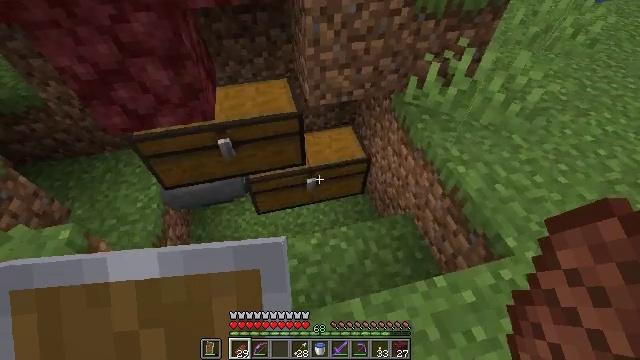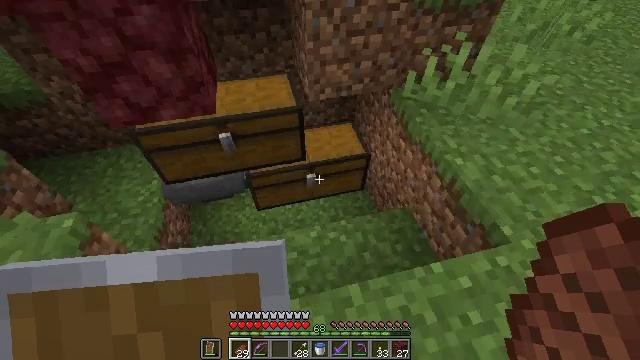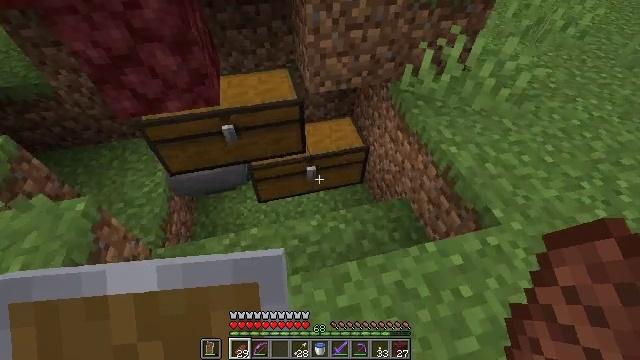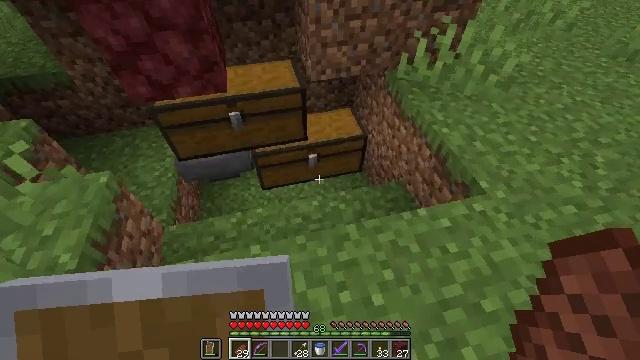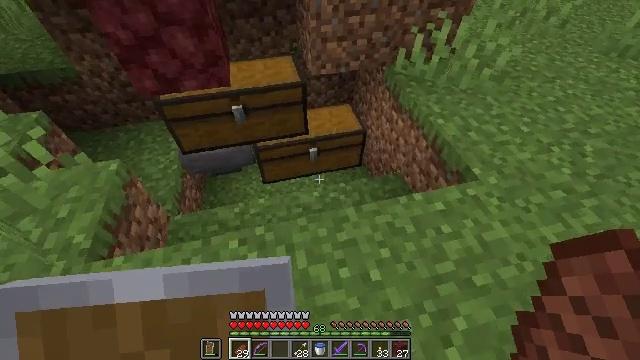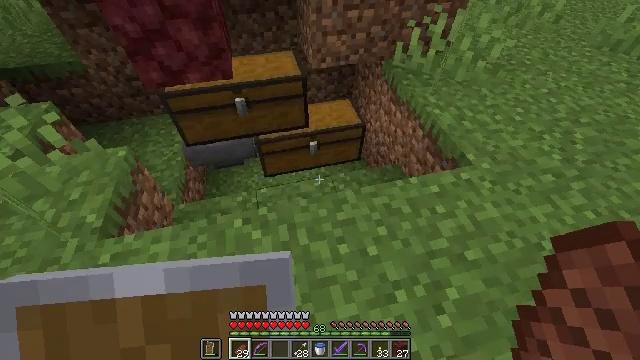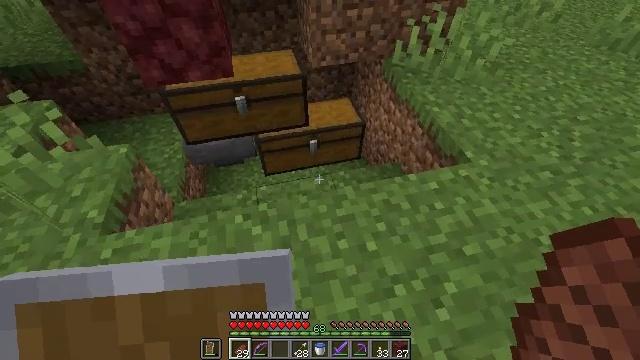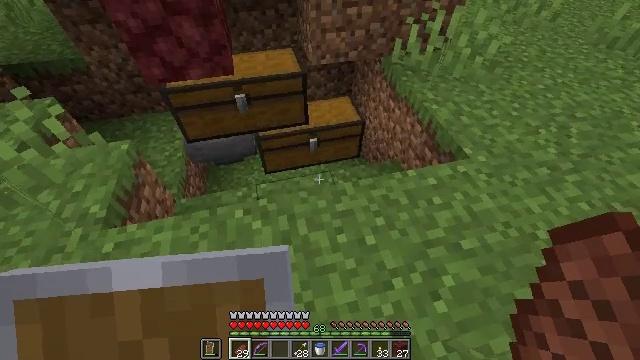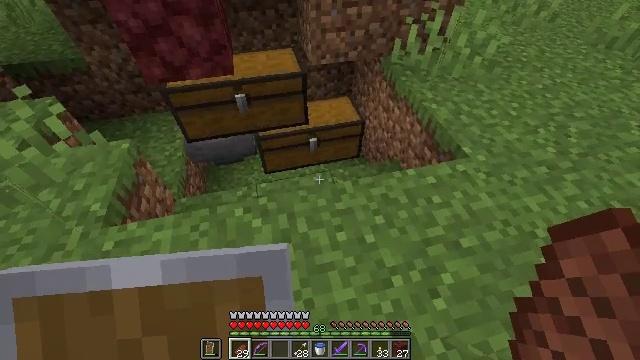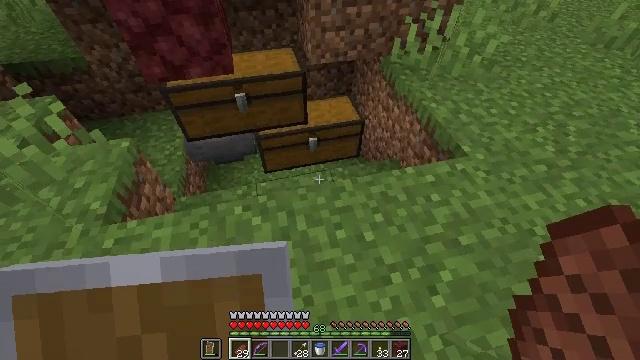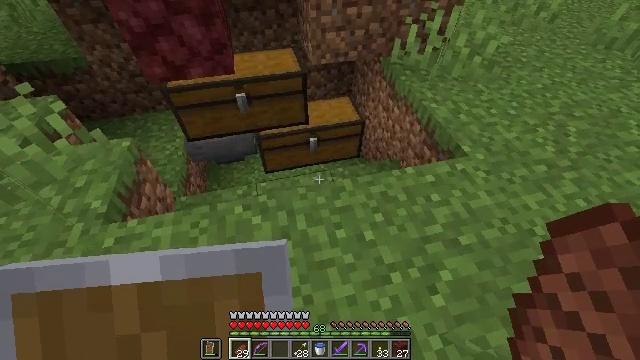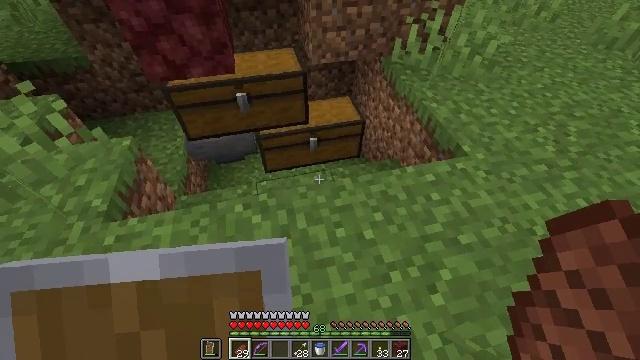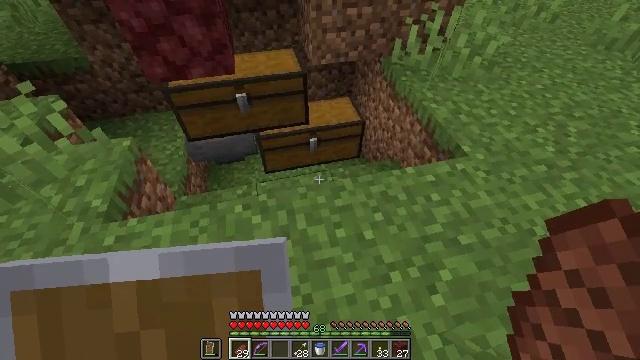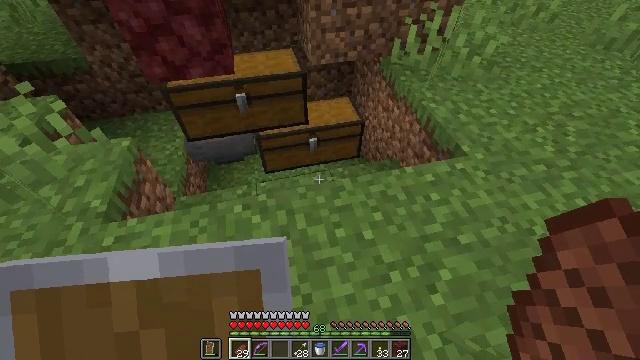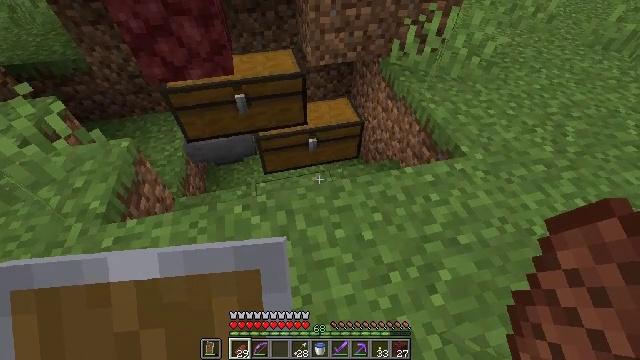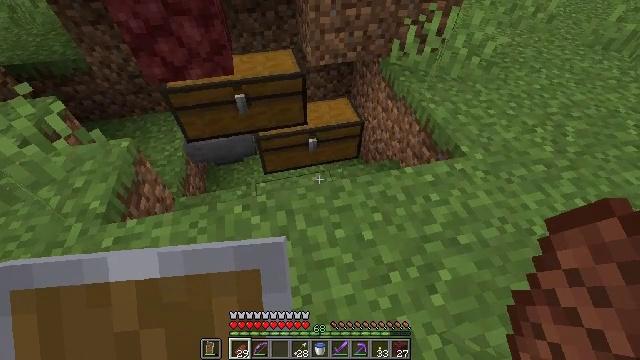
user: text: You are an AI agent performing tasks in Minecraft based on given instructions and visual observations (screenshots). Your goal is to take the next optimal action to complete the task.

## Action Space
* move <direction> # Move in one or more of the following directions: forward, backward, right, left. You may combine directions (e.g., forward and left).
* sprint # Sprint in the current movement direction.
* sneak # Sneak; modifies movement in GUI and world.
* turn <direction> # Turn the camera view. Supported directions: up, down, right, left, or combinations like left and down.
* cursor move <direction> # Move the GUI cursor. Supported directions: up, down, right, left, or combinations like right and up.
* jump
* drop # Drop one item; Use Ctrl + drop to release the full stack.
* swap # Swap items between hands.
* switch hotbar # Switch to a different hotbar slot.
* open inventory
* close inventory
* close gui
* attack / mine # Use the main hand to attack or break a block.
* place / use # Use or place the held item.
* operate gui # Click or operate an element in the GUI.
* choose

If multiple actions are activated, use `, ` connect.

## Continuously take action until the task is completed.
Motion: motion action
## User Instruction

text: Mine the pumpkin from the ground.
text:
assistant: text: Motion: move back
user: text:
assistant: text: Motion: move back
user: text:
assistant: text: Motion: move back
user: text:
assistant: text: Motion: no_op
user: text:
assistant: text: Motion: no_op
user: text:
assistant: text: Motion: no_op
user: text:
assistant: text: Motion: no_op
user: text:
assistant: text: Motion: no_op
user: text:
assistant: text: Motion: no_op
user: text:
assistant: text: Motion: no_op
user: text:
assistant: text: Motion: no_op
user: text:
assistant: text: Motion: no_op
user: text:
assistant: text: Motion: no_op
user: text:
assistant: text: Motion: no_op
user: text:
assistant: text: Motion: no_op
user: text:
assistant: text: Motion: no_op
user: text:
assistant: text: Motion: no_op
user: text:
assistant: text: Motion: no_op
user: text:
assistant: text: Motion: no_op
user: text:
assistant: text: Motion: no_op
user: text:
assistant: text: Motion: no_op
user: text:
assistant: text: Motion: no_op
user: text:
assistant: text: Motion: no_op
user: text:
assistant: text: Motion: no_op
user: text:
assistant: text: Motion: no_op
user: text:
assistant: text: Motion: no_op
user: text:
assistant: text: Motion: no_op
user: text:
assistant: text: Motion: no_op
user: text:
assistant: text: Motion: no_op
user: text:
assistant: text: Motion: no_op